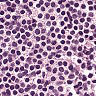
Metastatic tissue present: no